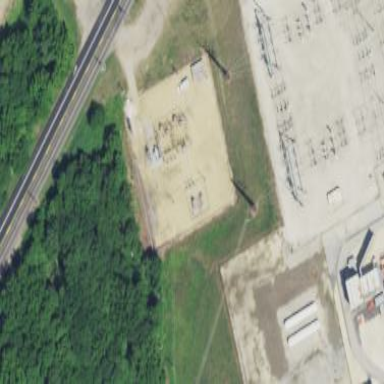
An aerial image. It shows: Minor distribution power substation.